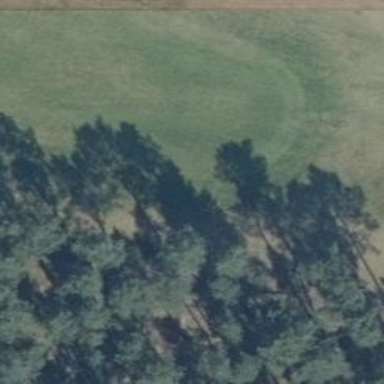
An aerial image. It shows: Grassy golf fairway.